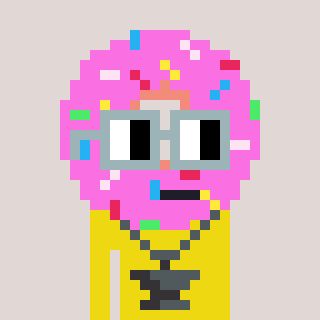
a pixel art character with square dark gray glasses, a doughnut-shaped head and a yellow-colored body on a warm background